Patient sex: F
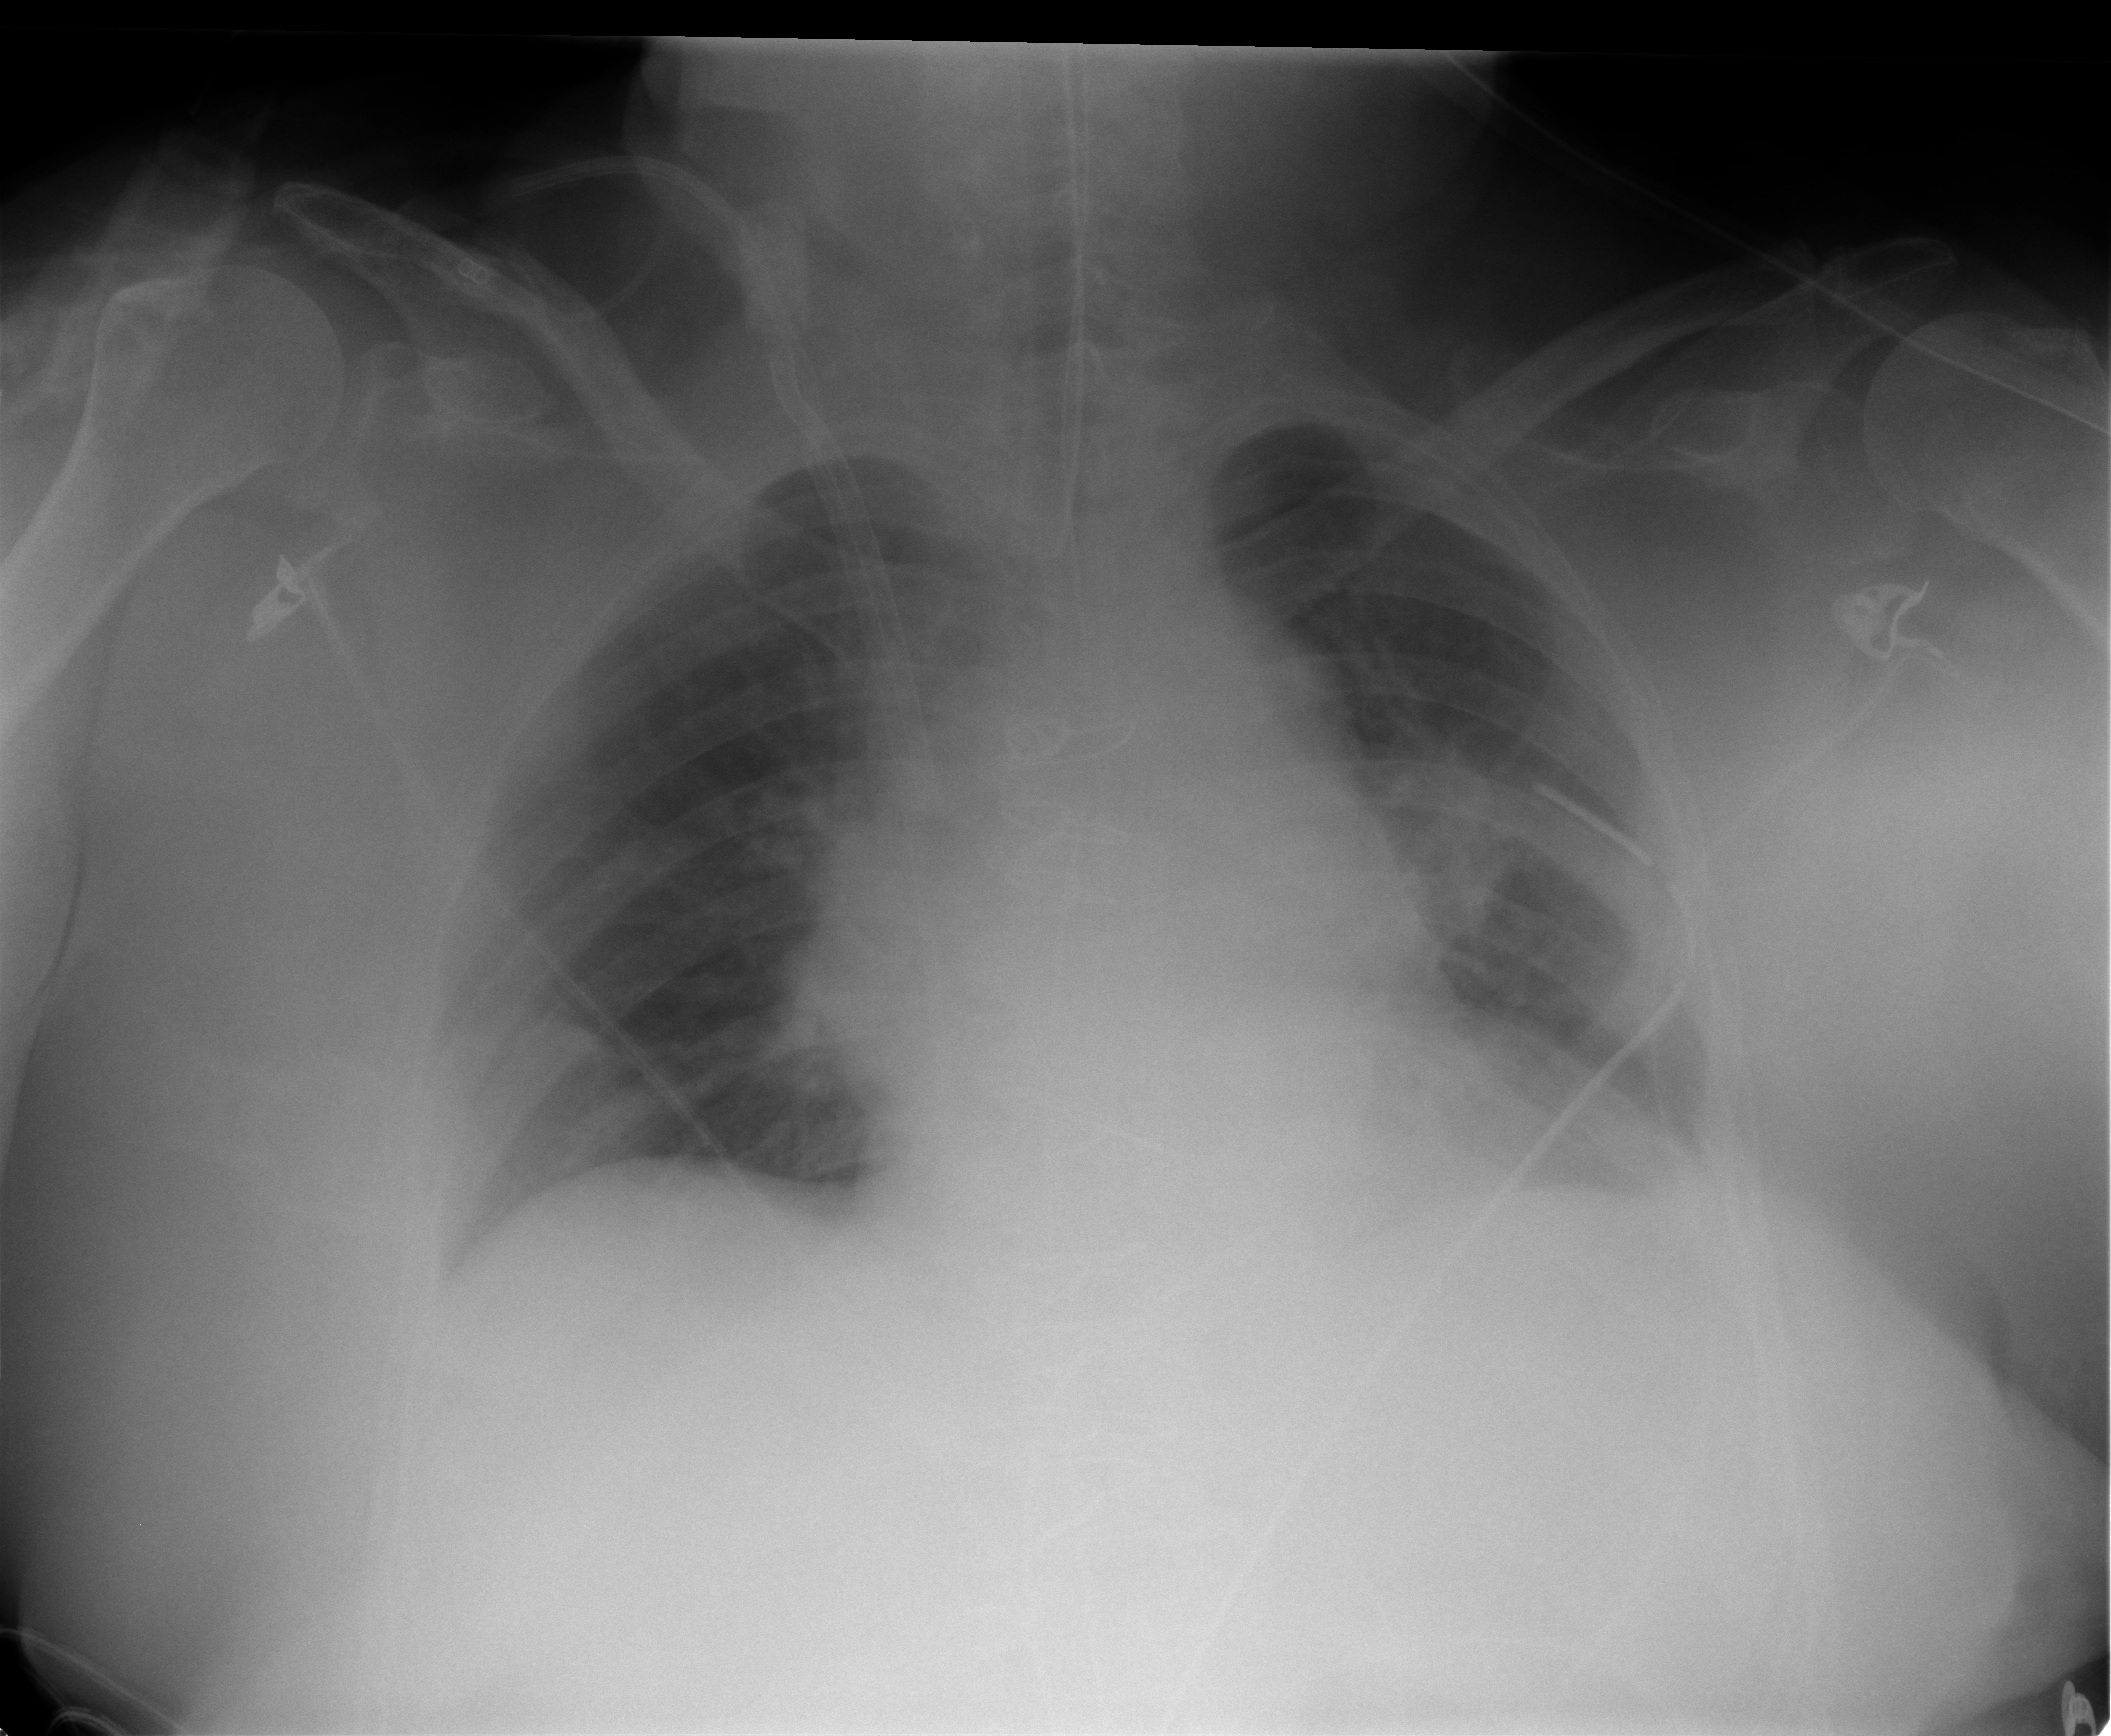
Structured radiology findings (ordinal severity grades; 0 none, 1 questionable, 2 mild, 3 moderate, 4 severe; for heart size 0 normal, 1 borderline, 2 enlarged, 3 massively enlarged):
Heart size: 0
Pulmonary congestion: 2
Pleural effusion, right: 1
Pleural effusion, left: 2
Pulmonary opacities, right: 0
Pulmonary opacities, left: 0
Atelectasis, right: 2
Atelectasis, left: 2